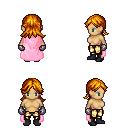
a pixel art fantasy rpg character, female body template, human, tanned skin, pink cape, gold greaves, dark blonde loose hair, metal gloves, black shoes, four views (front, back, left, right), 2x2 character sprite sheet, small pixel art, hard edges, no anti-aliasing